Interaction volume radius: 10 \u00c5
Interaction volume height: 15 \u00c5
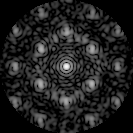
Disorder parameter: 0.5046